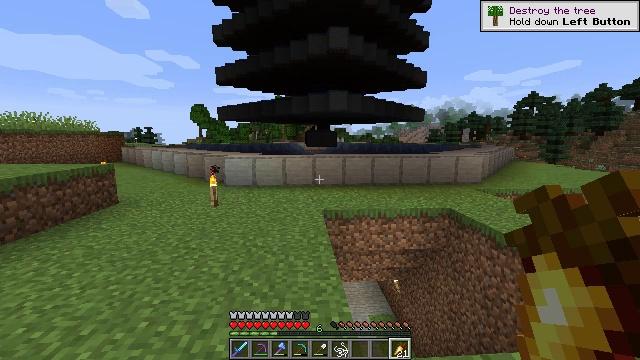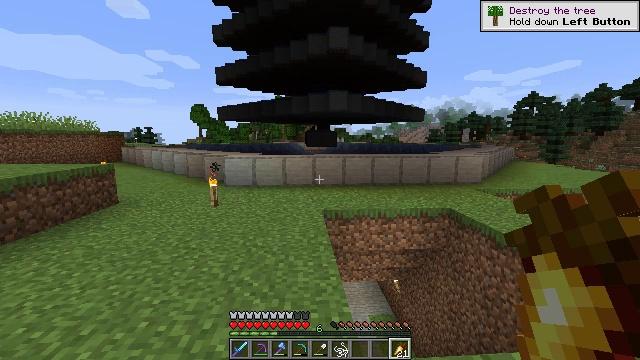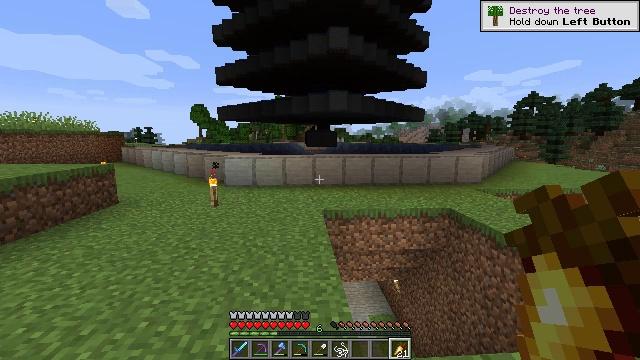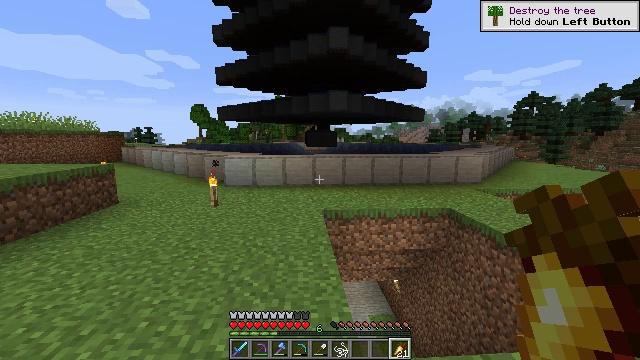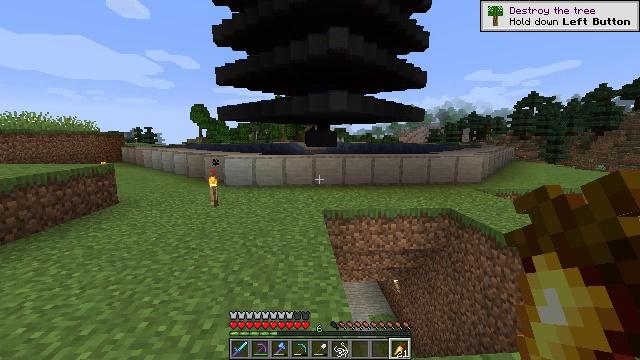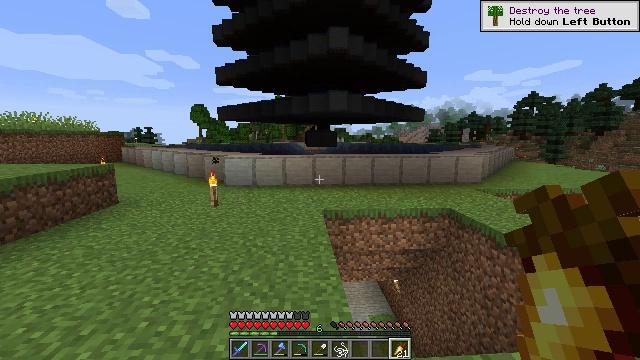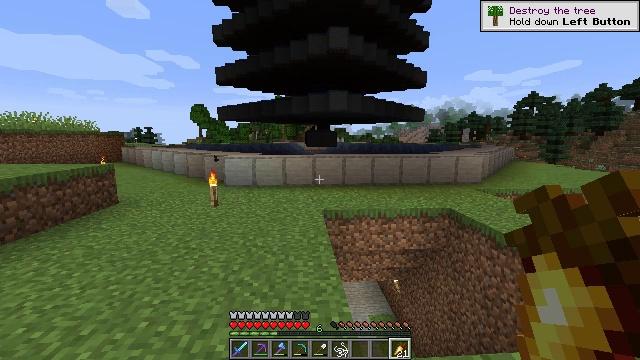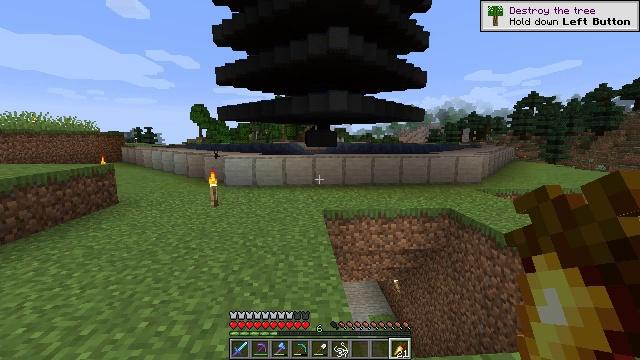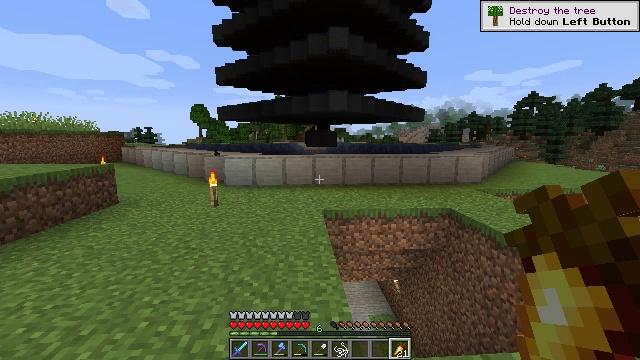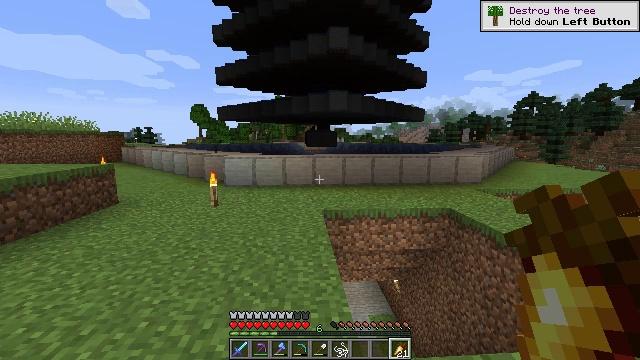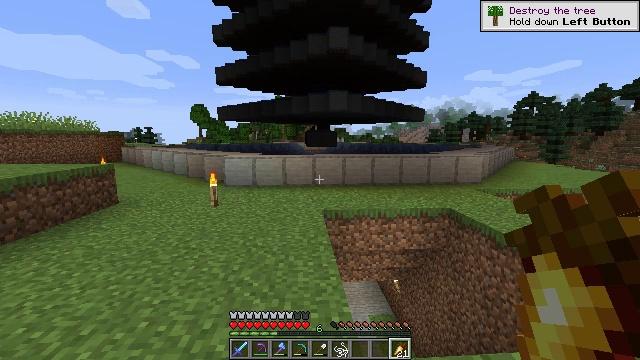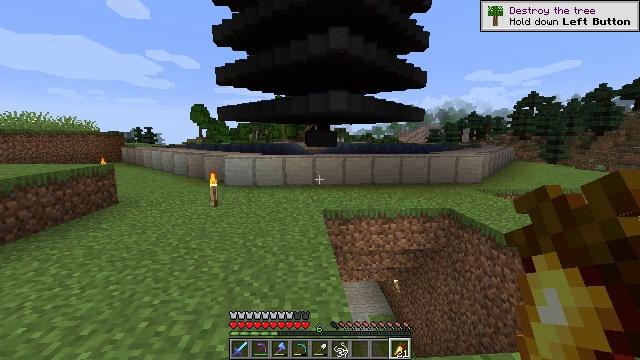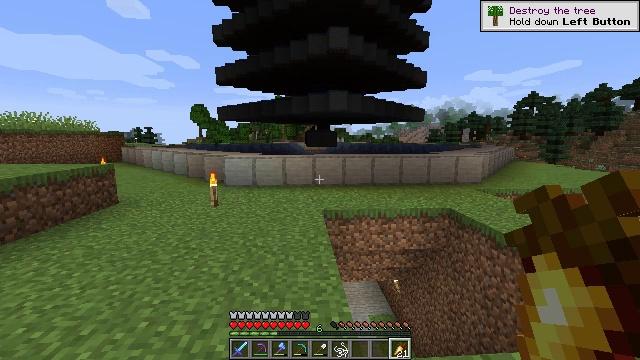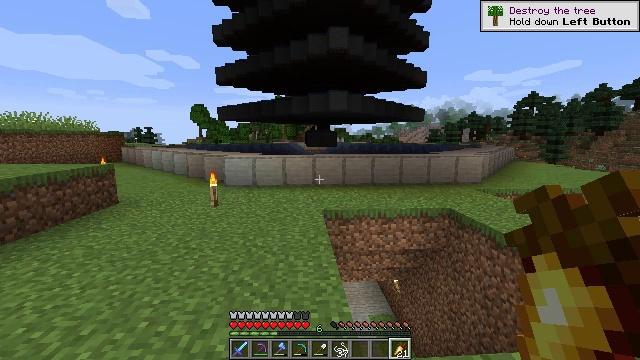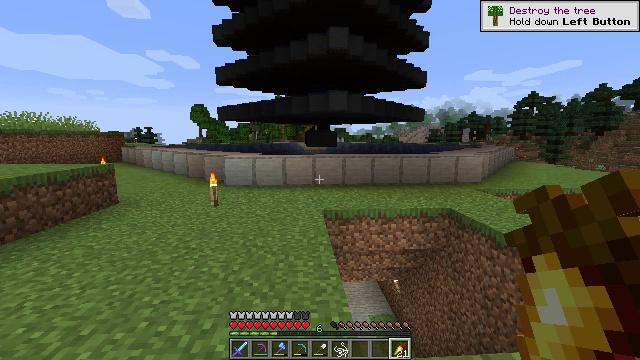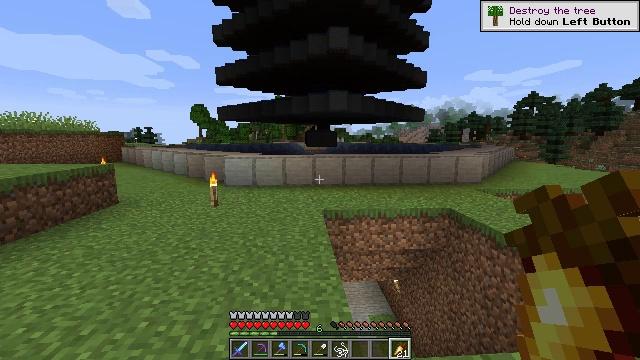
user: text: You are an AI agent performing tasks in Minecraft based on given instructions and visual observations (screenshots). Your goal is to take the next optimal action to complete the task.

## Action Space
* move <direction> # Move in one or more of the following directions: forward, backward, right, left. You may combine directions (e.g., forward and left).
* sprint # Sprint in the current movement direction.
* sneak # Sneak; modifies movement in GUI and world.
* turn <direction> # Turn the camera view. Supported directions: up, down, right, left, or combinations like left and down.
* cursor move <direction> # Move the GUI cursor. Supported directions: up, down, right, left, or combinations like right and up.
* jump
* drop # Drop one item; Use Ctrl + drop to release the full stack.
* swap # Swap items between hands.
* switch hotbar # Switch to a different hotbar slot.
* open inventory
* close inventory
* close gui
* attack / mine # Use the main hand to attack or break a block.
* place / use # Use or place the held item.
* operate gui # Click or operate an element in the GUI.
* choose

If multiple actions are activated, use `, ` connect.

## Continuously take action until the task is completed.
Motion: motion action
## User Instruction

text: Craft a smooth stone.
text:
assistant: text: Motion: no_op
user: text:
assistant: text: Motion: no_op
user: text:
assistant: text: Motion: no_op
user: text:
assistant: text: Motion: no_op
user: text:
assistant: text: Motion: no_op
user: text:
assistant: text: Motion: no_op
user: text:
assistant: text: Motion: no_op
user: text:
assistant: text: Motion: no_op
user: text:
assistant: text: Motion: no_op
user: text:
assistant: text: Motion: no_op
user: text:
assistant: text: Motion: no_op
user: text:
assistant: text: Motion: no_op
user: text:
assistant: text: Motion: no_op
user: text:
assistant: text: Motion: no_op
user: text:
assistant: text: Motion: no_op
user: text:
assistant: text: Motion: no_op
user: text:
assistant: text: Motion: no_op
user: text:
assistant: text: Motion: no_op
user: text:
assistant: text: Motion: no_op
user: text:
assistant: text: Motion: no_op
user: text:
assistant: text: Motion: no_op
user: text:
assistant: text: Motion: no_op
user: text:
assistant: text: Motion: no_op
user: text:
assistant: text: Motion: no_op
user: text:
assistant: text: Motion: no_op
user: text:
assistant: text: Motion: no_op
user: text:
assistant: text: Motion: no_op
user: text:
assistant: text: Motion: no_op
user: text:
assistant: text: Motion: no_op
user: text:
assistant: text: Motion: no_op